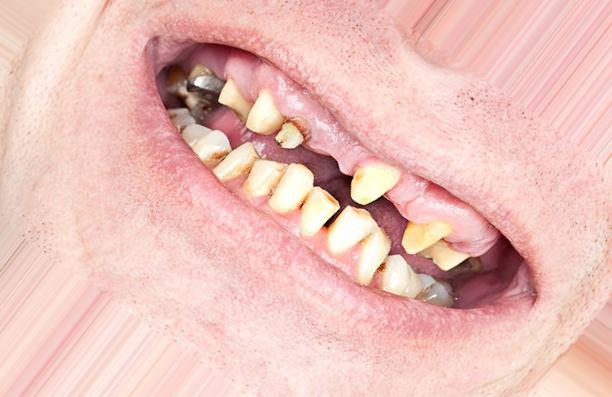
Condition: Caries